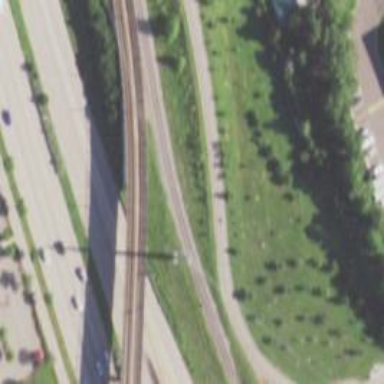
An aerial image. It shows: Bridge for light rail electrified with contact line.